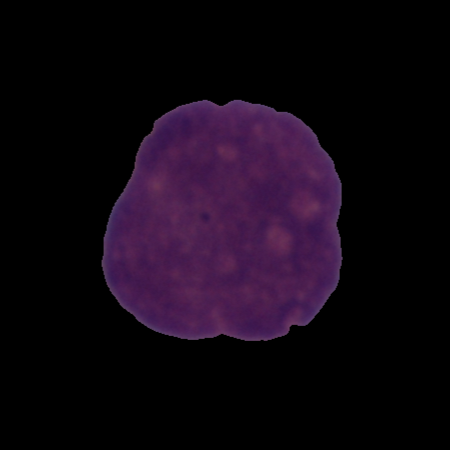
Label: cancer